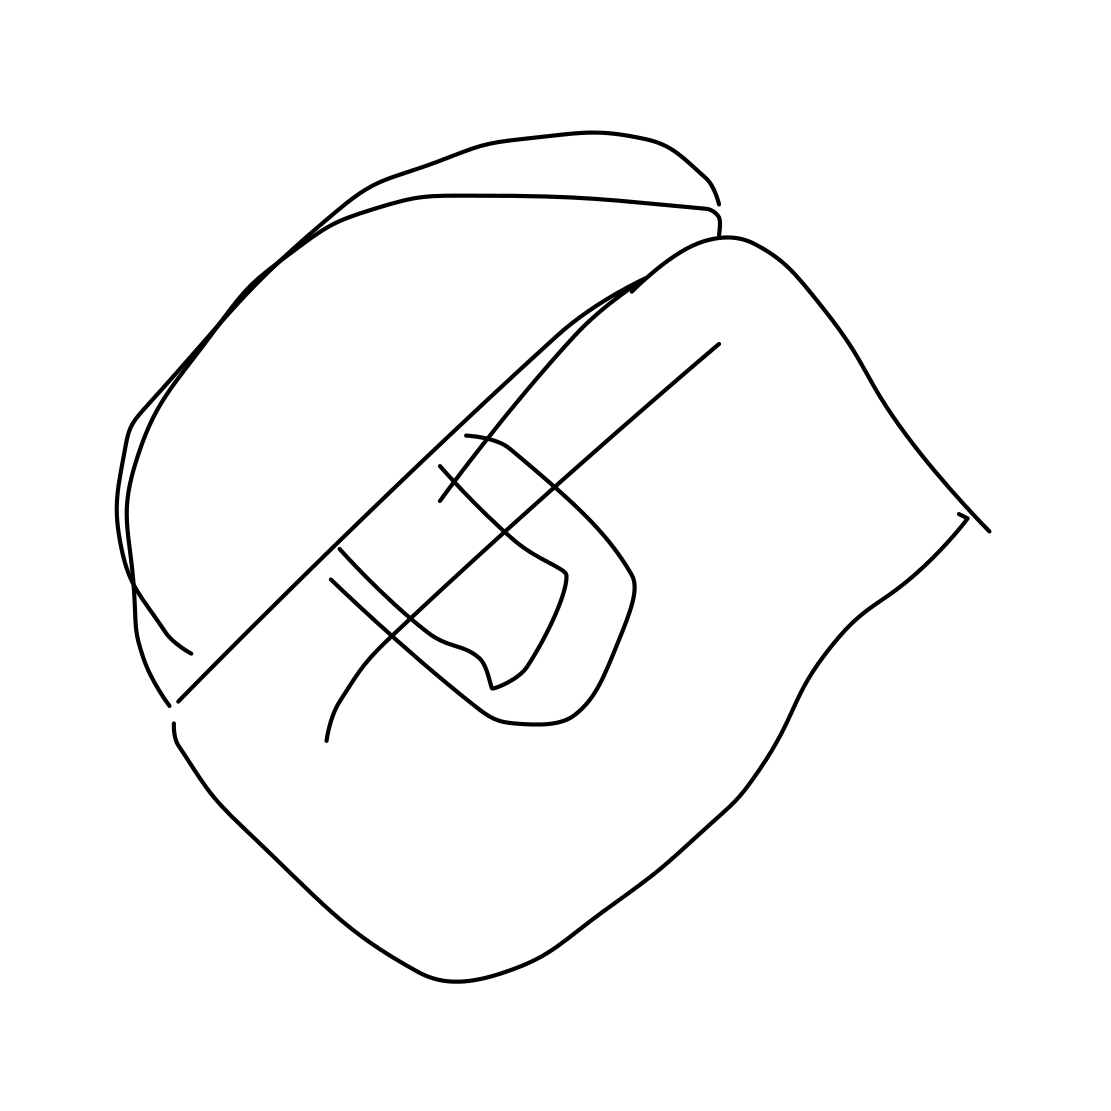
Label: purse